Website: ulta-beauty
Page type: billing-address
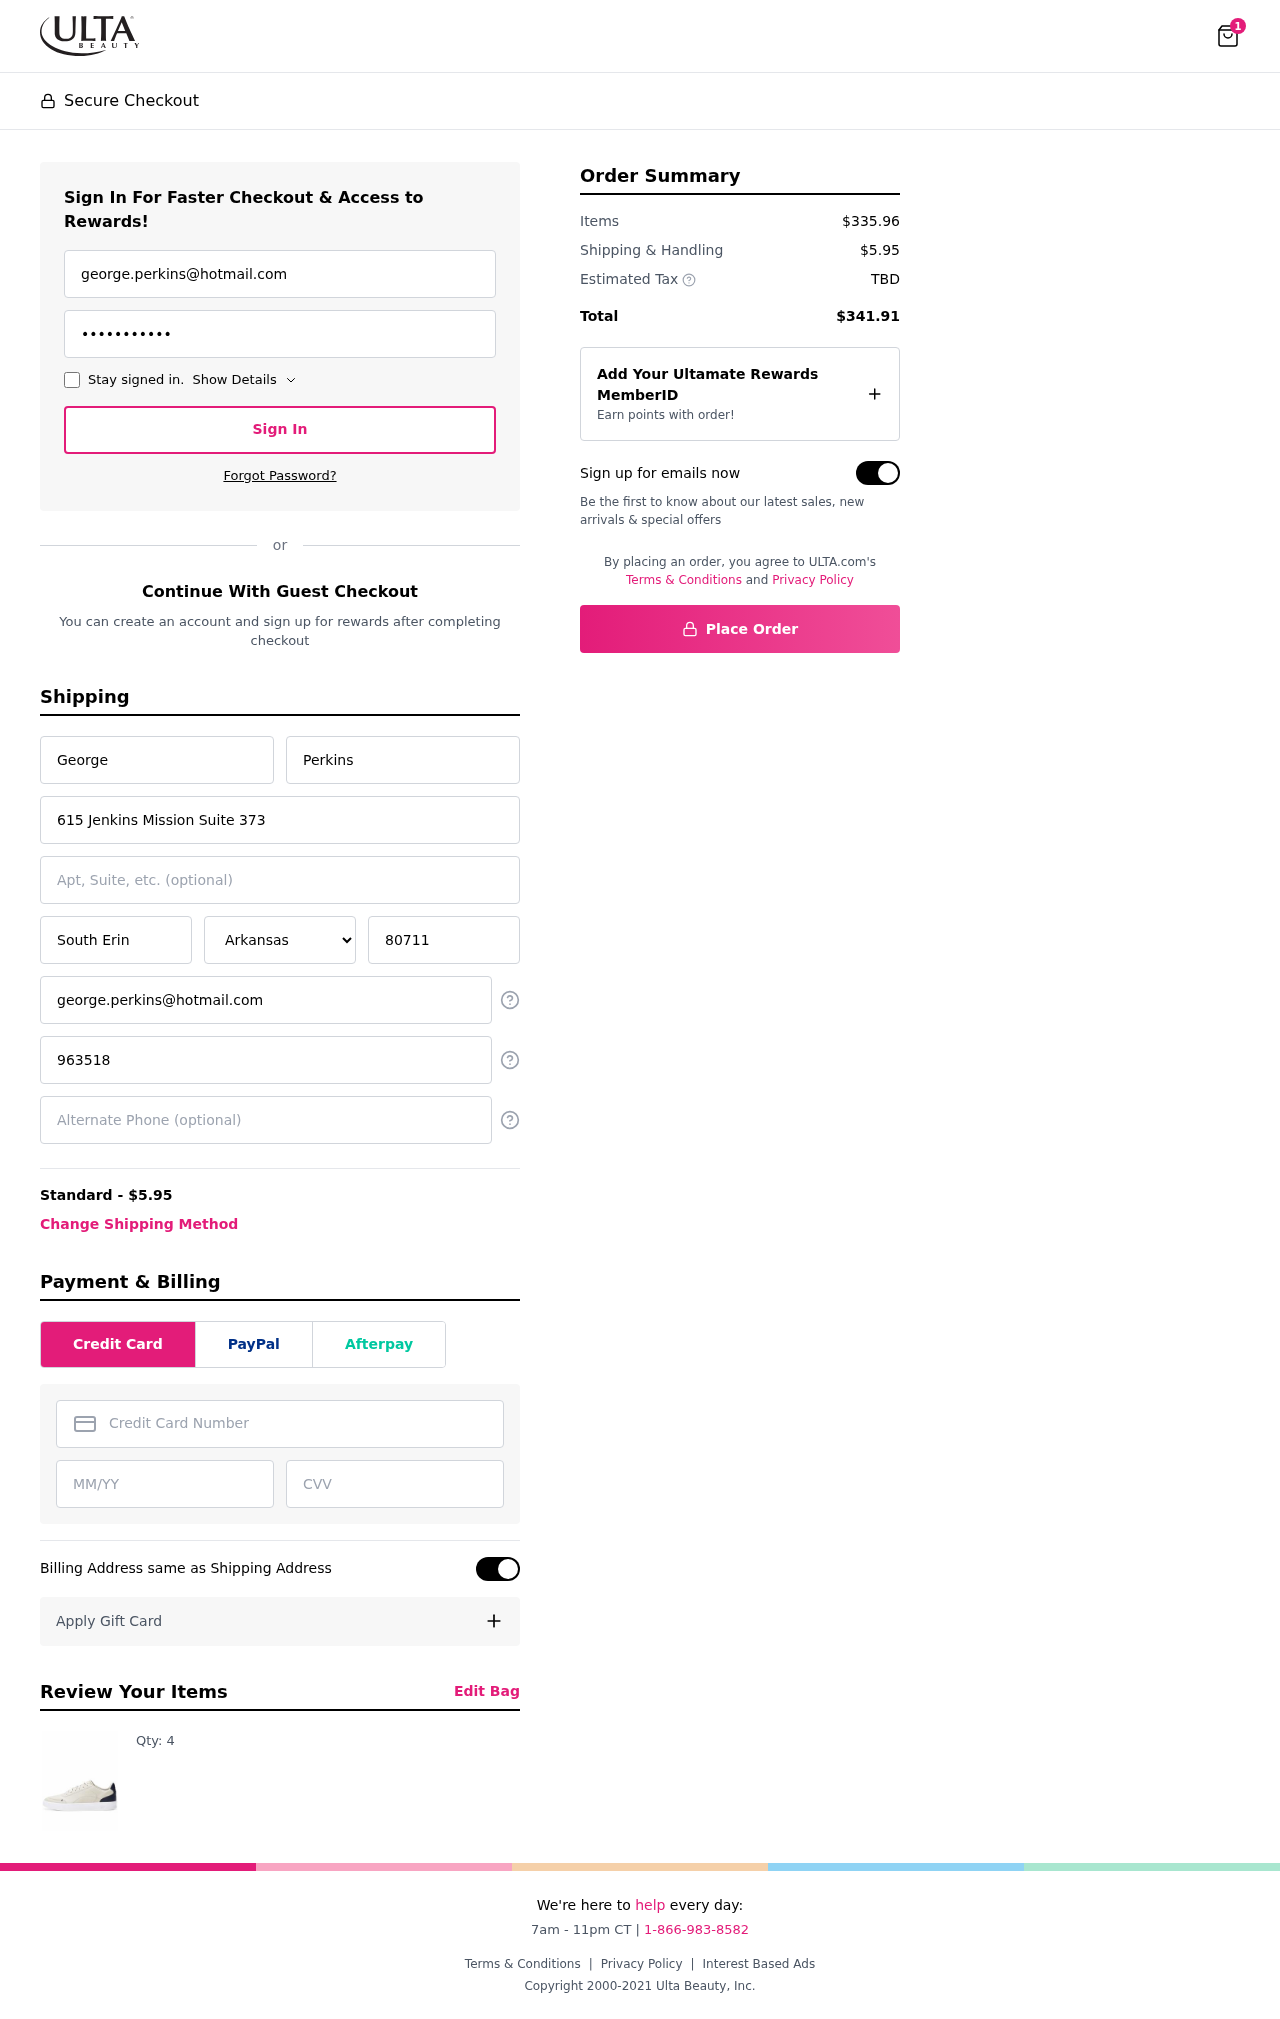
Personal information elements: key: PII_STATE
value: Arkansas
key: PII_EMAIL
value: george.perkins@hotmail.com
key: PII_FIRSTNAME
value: George
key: PII_LASTNAME
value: Perkins
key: PII_STREET
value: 615 Jenkins Mission Suite 373
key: PII_CITY
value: South Erin
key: PII_POSTCODE
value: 80711
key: PII_PHONE
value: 9635184891
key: PII_CARD_NUMBER
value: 5273 2251 1862 7209
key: PII_CARD_EXPIRY
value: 06/26
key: PII_CARD_CVV
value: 282
Product elements: key: PRODUCT1_QUANTITY
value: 4
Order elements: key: ORDER_NUM_ITEMS
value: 1
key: ORDER_SHIPPING_COST
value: $5.95
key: ORDER_SUBTOTAL
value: $335.96
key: ORDER_TOTAL
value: $341.91